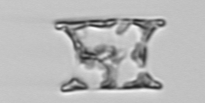
Label: Eucampia